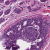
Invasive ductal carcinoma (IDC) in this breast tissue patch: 0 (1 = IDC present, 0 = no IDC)